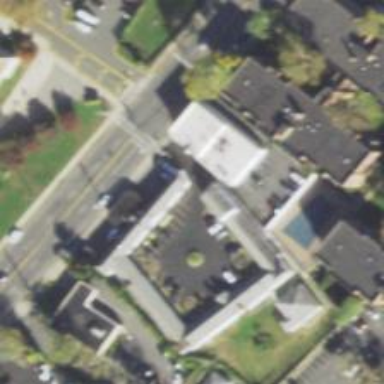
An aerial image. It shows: Preparatory school.